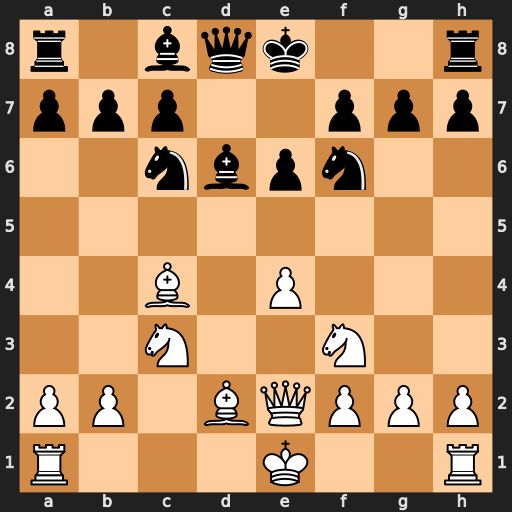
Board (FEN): r1bqk2r/ppp2ppp/2nbpn2/8/2B1P3/2N2N2/PP1BQPPP/R3K2R
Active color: w
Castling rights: KQkq
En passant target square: -
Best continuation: e5 Nxe5 Nxe5